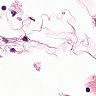
Metastatic tissue present: no